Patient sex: M
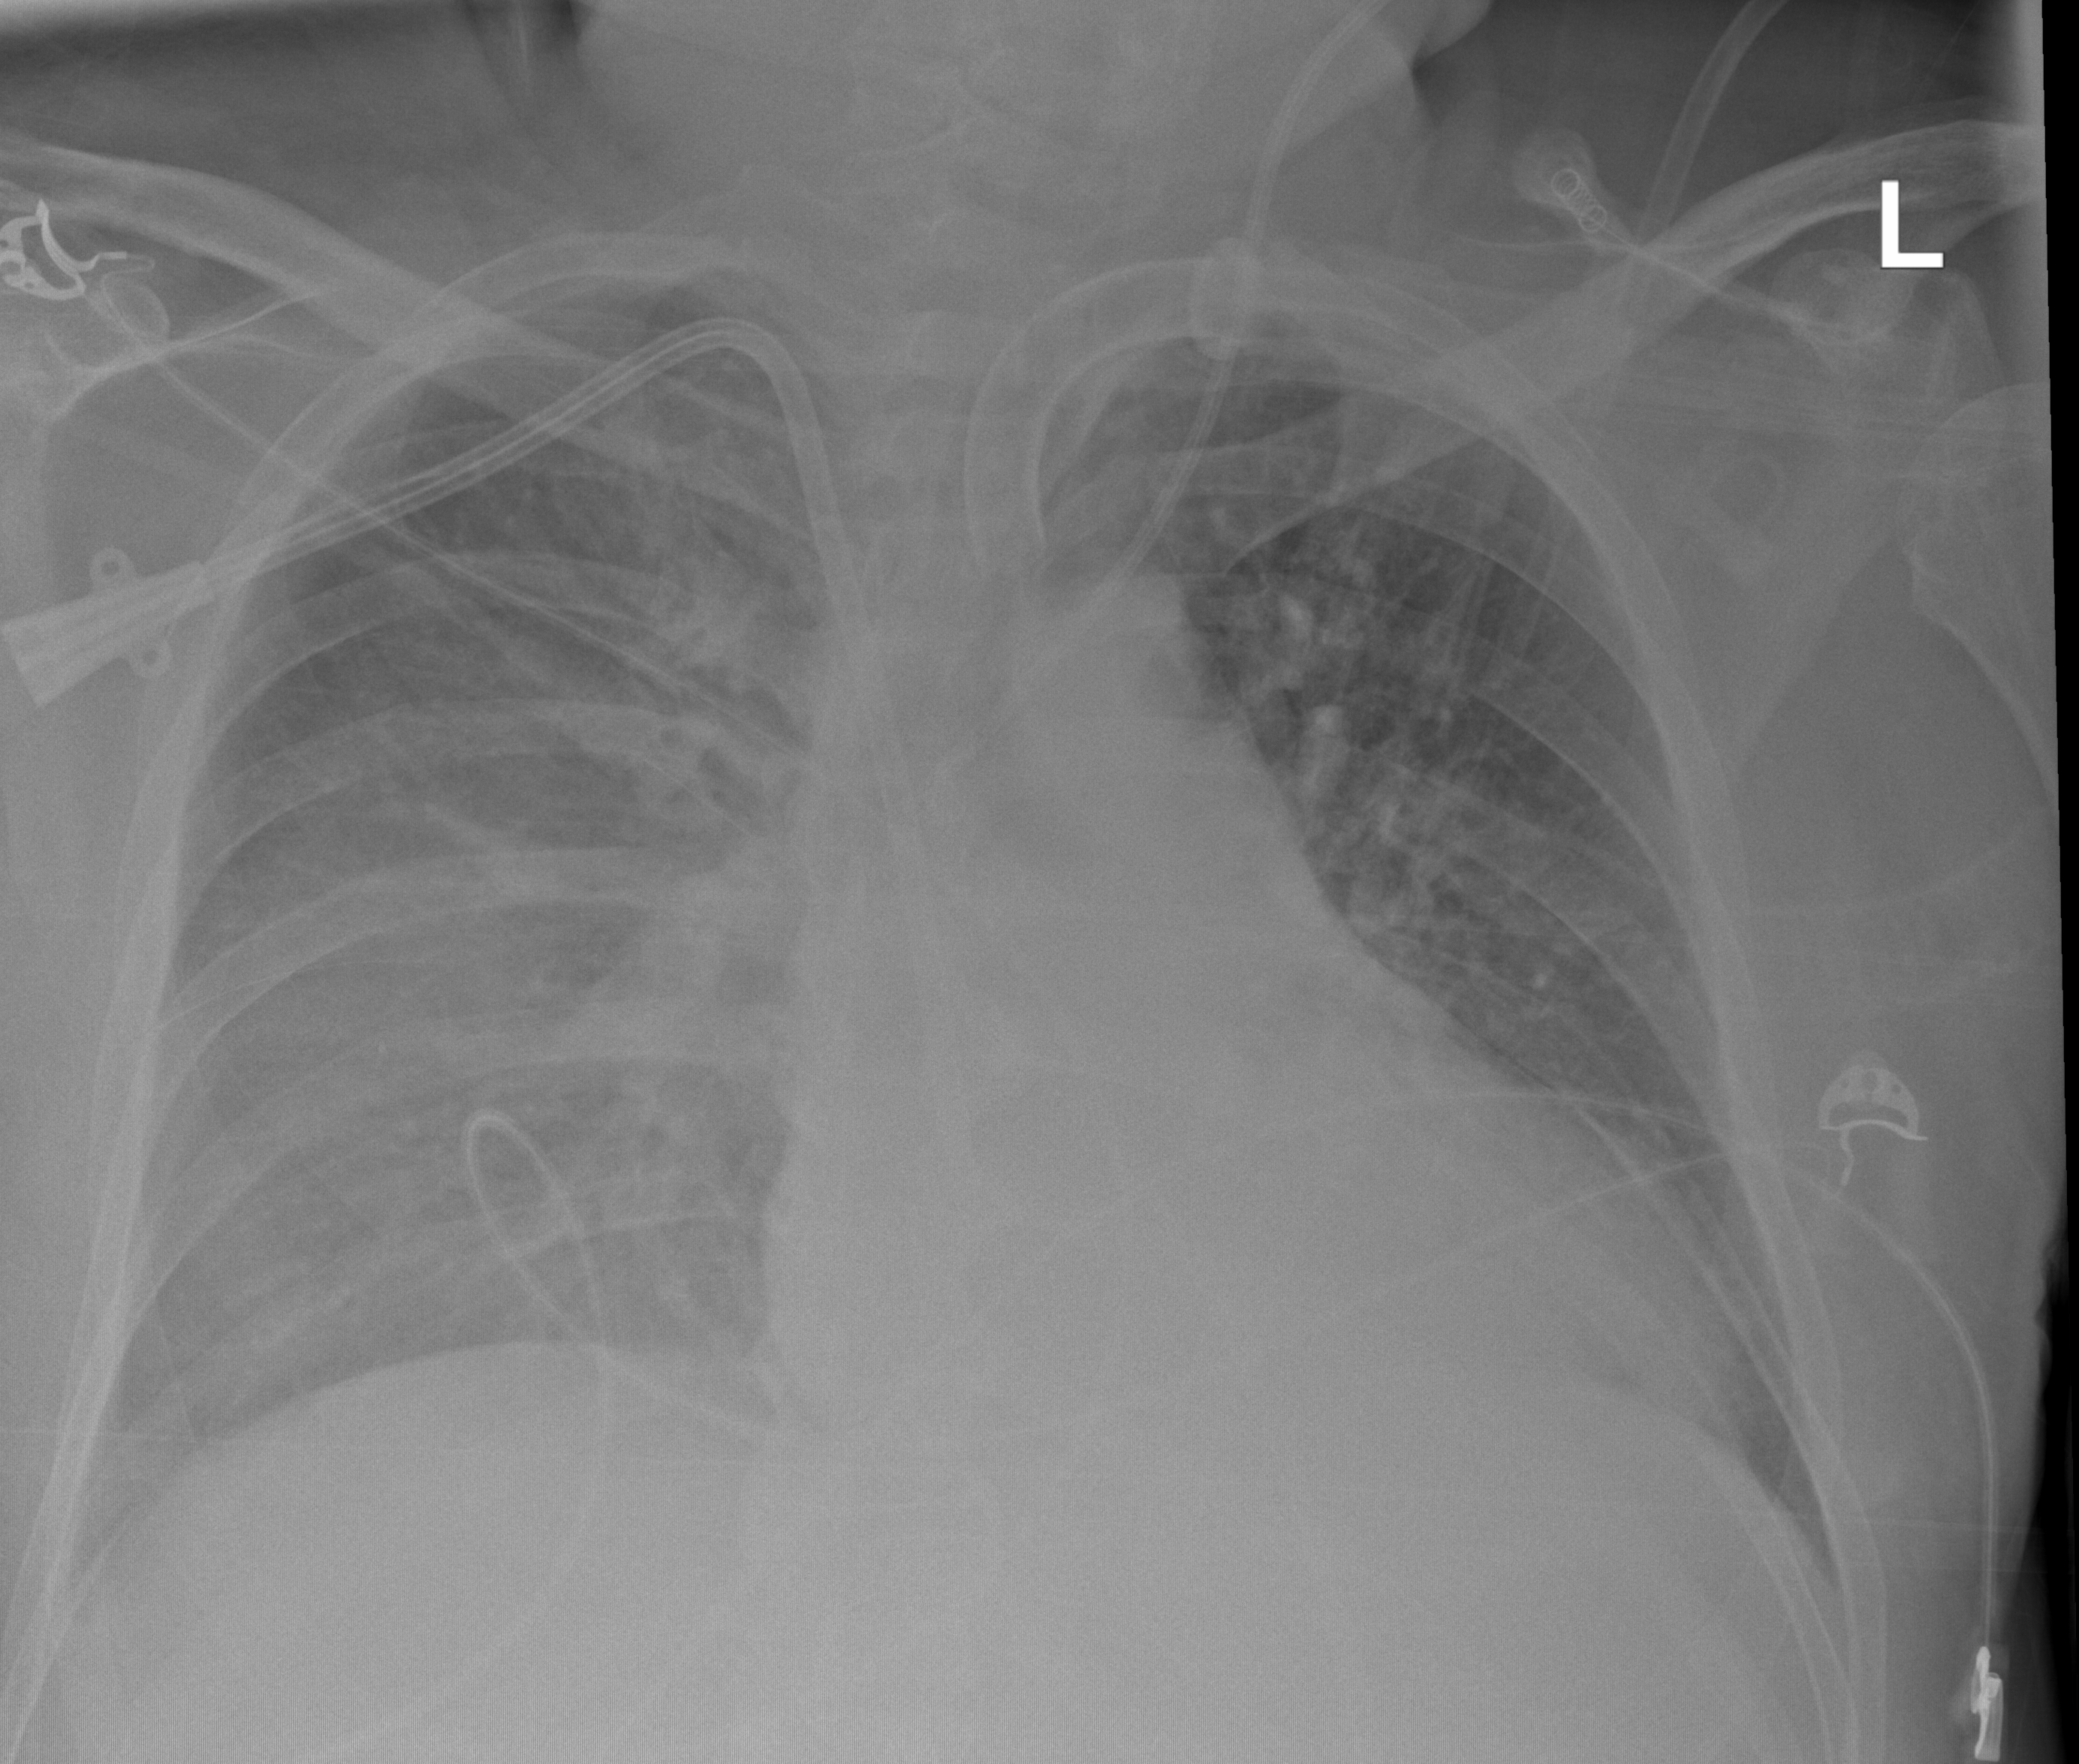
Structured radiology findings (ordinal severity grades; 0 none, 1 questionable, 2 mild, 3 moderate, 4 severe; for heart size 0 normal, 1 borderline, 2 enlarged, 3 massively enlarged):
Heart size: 2
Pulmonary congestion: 2
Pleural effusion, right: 0
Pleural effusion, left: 0
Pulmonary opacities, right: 0
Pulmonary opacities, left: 0
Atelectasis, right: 3
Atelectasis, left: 0